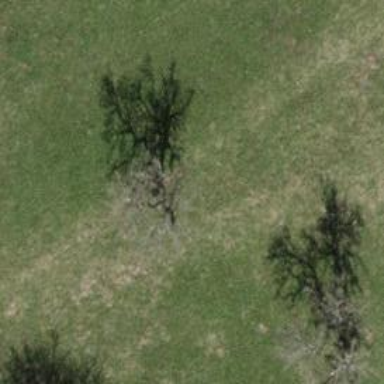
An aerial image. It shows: Single tag "natural: tree."